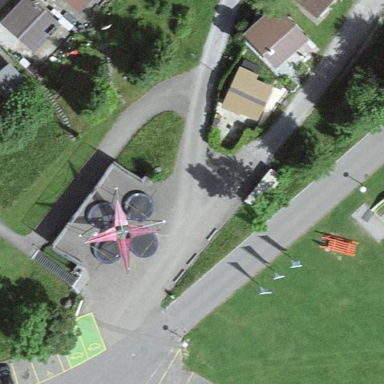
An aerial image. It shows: Playground with trampoline. It's leisure land for fun and recreation.